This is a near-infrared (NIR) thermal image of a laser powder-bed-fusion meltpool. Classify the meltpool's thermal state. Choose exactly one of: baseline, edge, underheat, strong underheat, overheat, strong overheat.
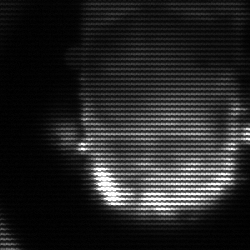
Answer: baseline